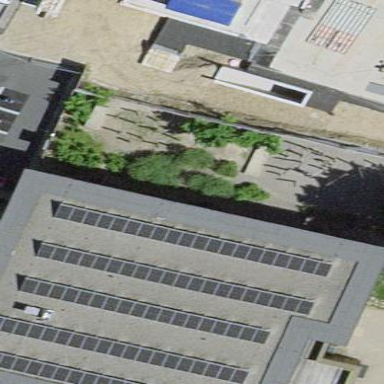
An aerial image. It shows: Kindergarten building.